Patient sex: F
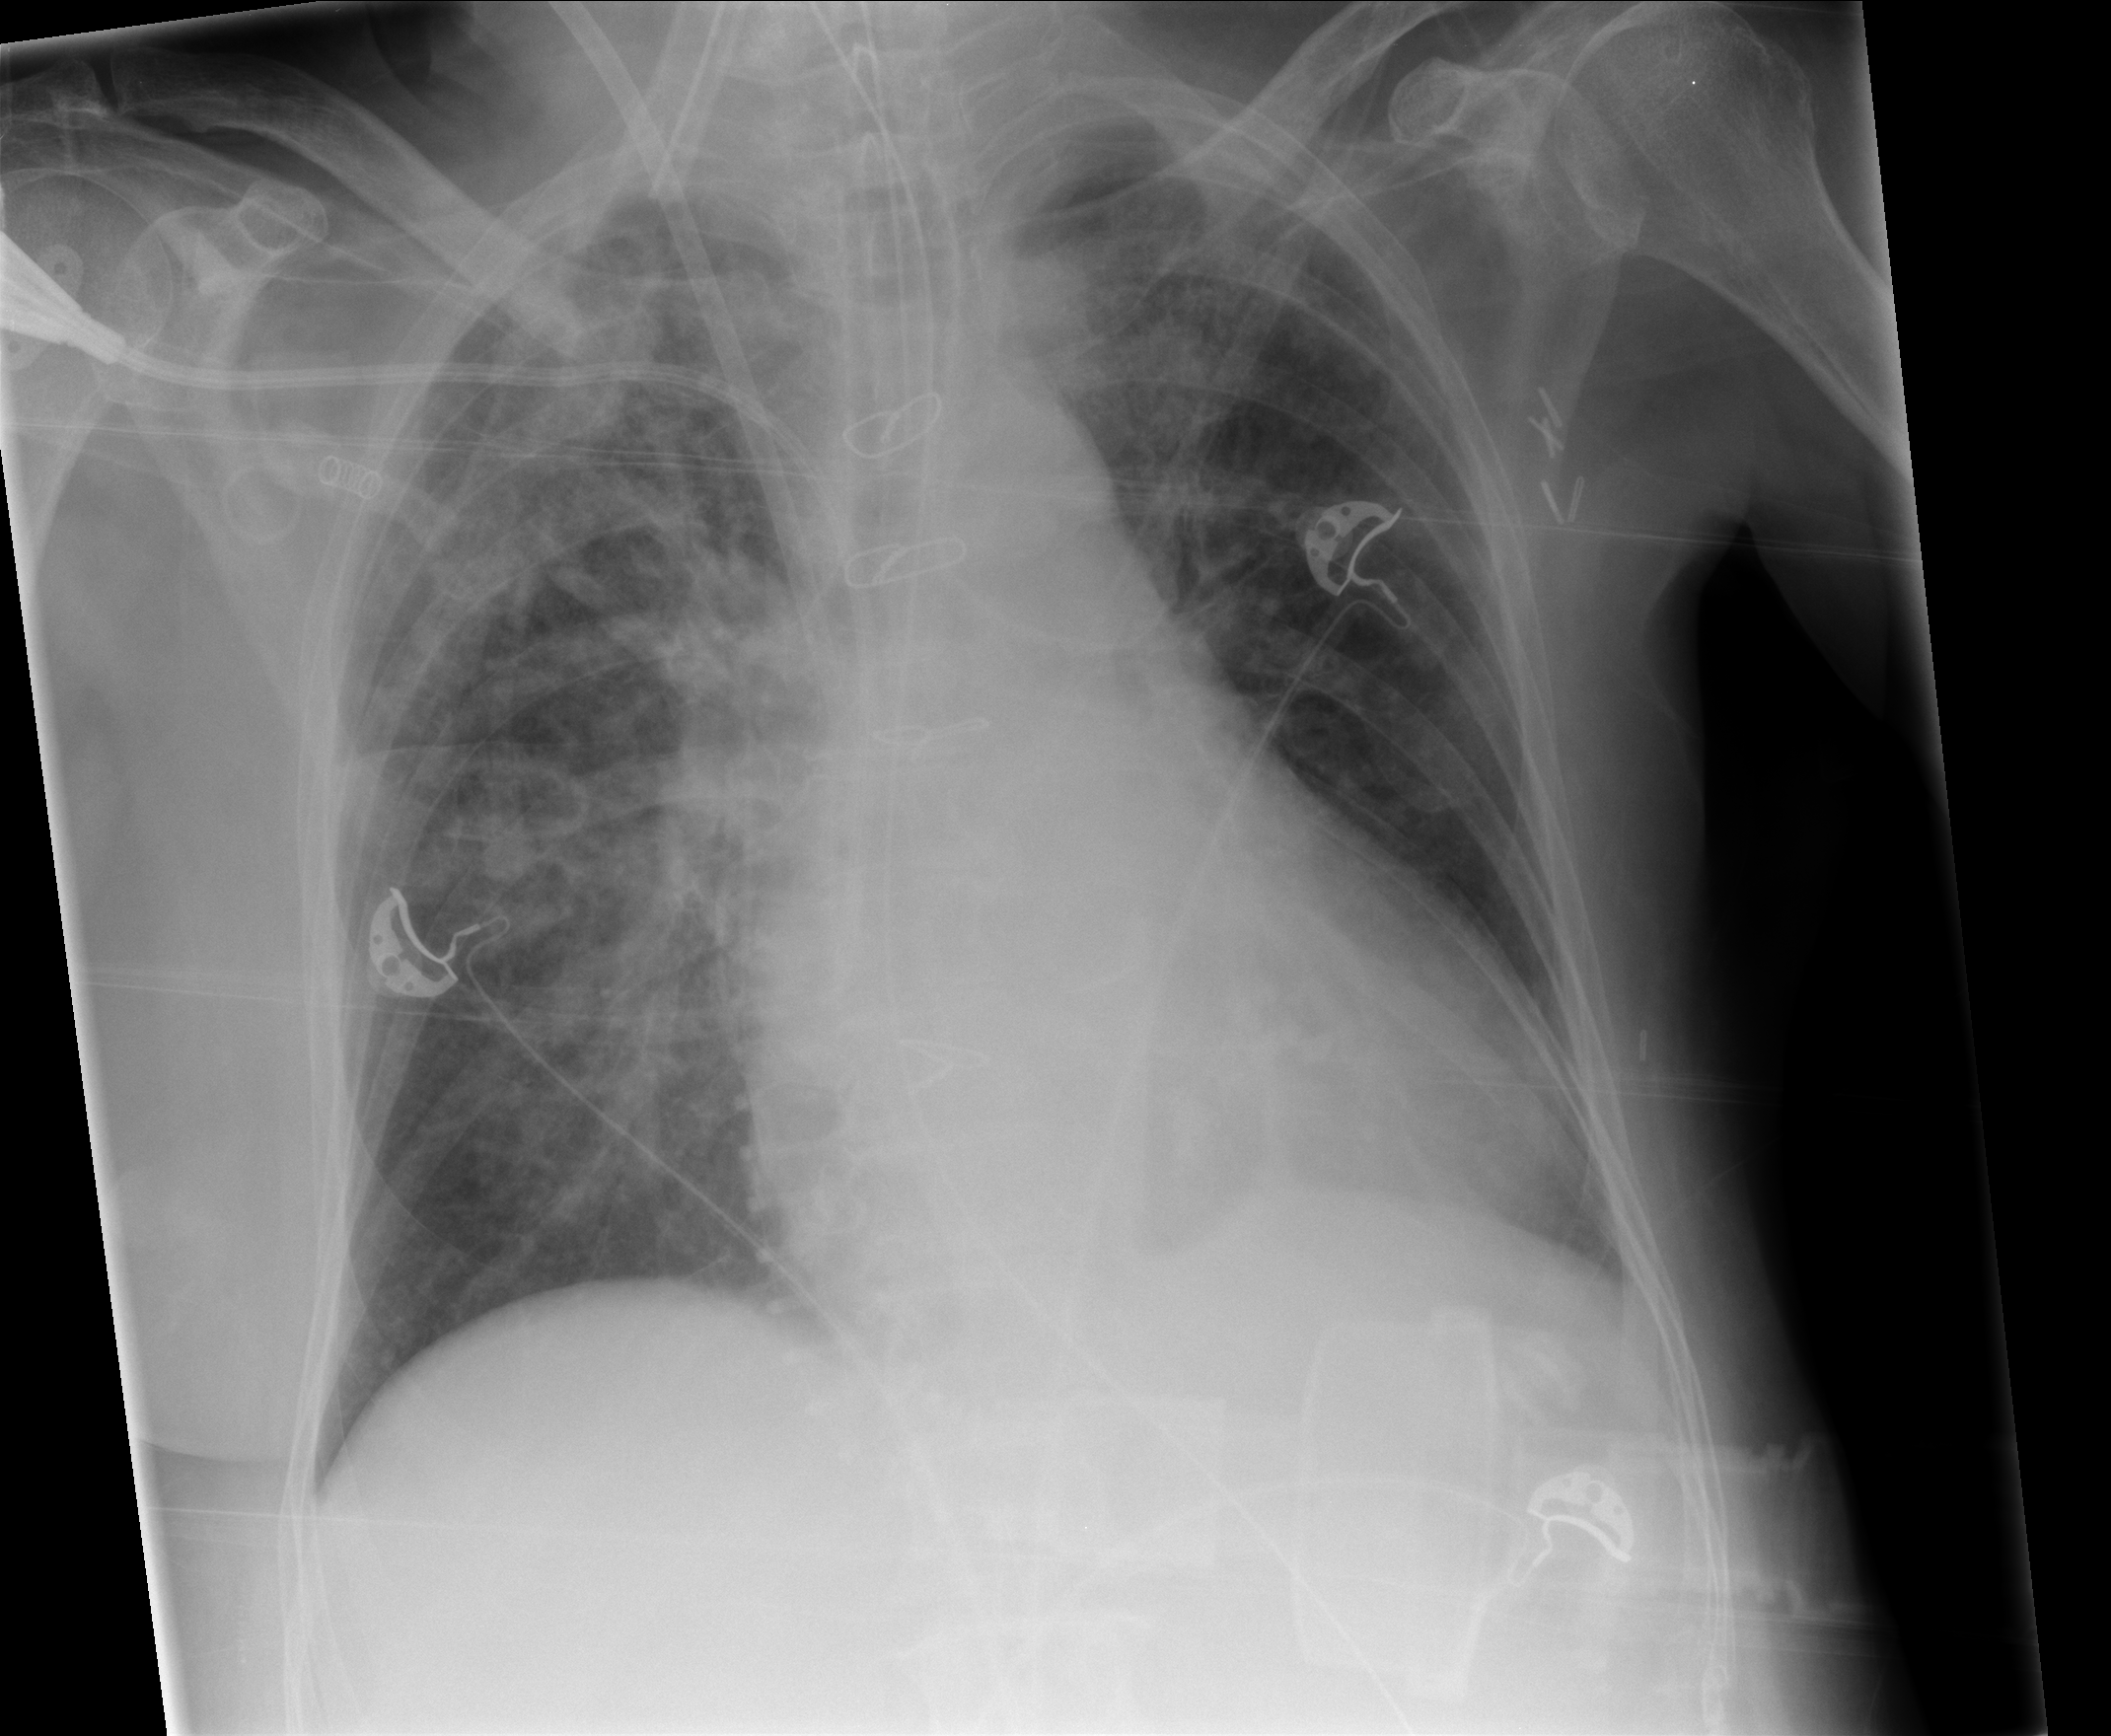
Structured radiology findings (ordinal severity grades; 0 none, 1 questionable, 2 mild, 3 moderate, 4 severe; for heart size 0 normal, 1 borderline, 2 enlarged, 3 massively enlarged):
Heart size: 2
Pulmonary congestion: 2
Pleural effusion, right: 0
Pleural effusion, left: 0
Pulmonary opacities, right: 2
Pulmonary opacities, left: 2
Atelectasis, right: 2
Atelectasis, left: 1